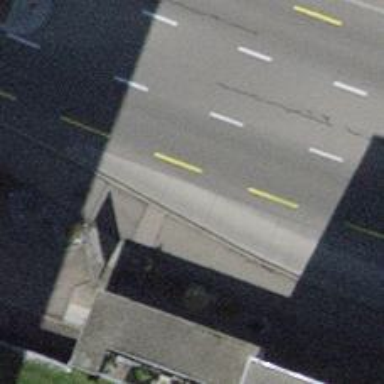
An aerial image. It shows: Secondary road with separate asphalt sidewalk.